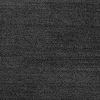
Atmospheric dust classification: dusty